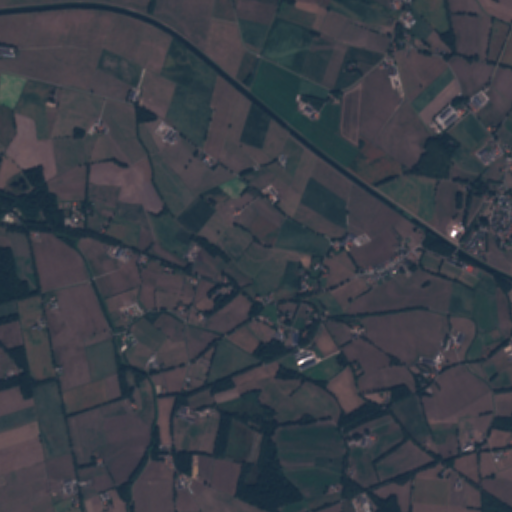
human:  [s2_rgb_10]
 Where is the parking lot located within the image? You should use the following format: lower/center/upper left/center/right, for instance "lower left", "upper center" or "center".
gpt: The parking lot is located in the center right of the image.
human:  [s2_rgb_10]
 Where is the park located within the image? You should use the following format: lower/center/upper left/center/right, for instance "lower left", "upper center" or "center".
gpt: There is no park in the image.